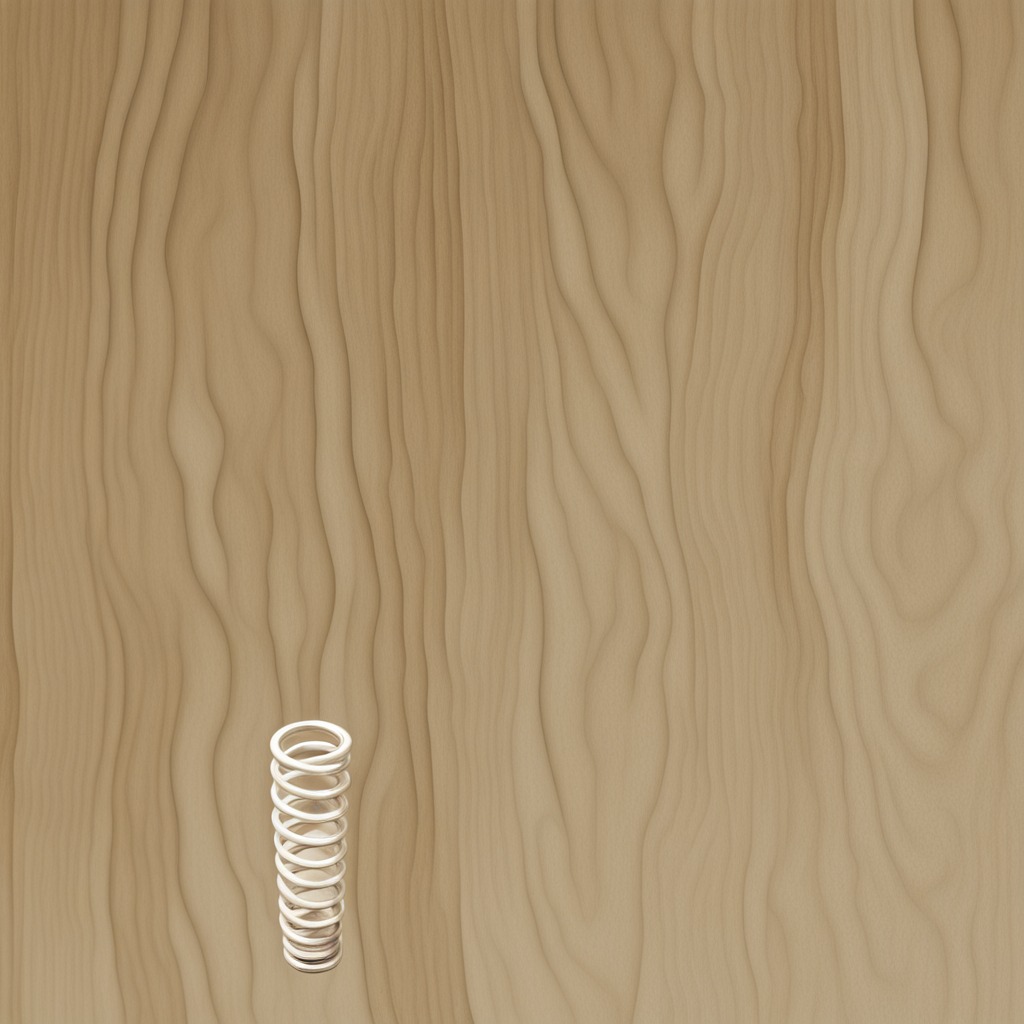
A coiled metal spring is lying on the plywood surface in a paint workshop lit by afternoon window light.